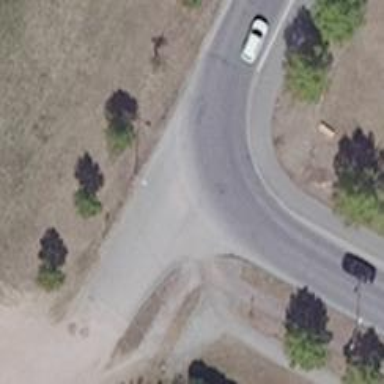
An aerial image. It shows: Unclassified road with asphalt surface.